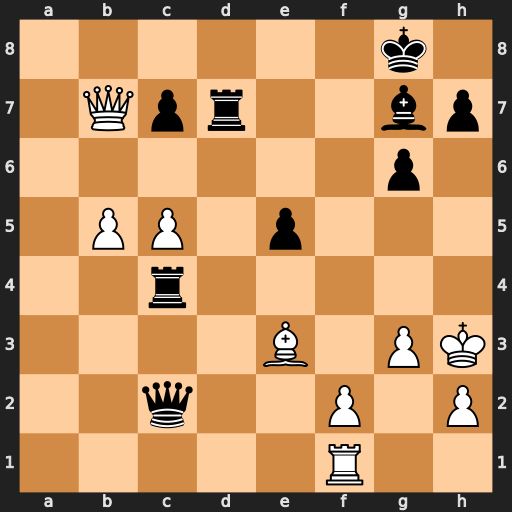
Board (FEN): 6k1/1Qpr2bp/6p1/1PP1p3/2r5/4B1PK/2q2P1P/5R2
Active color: w
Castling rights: -
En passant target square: -
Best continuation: Qc8+ Bf8 Qxd7 Qf5+ Qxf5